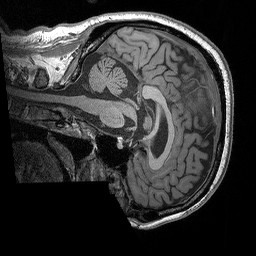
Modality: T1w
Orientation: sagittal
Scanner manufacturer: siemens
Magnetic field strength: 3 T
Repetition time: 2.3 s
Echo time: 0.00298 s